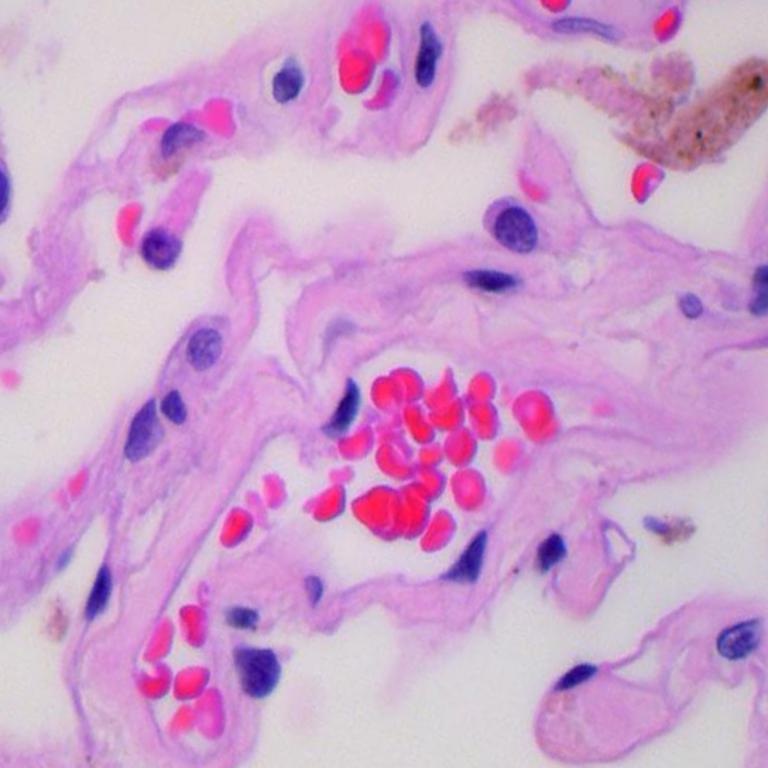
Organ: lung
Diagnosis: benign